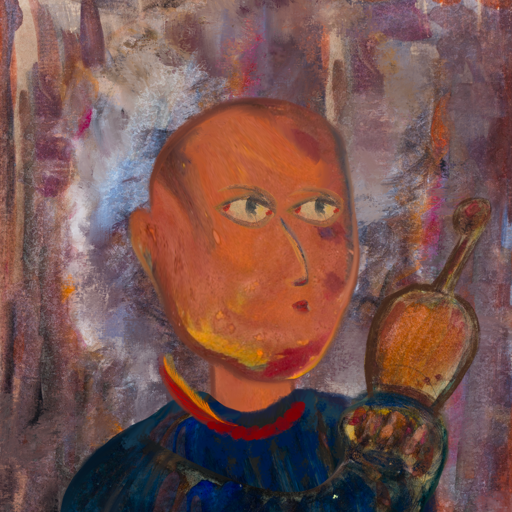
Background: Hypocrite, Head And Neck Side: Mother_And_Son_Son, Face Side: GypsyMother, Bust: Pipe, Hair Side: Blank, Head Accessory: Blank, Second Necklace: Blank, Necklace: Pipe, Baby: Blank